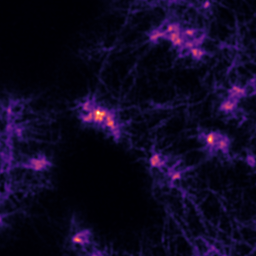
Label: Super-resolution F-actin image